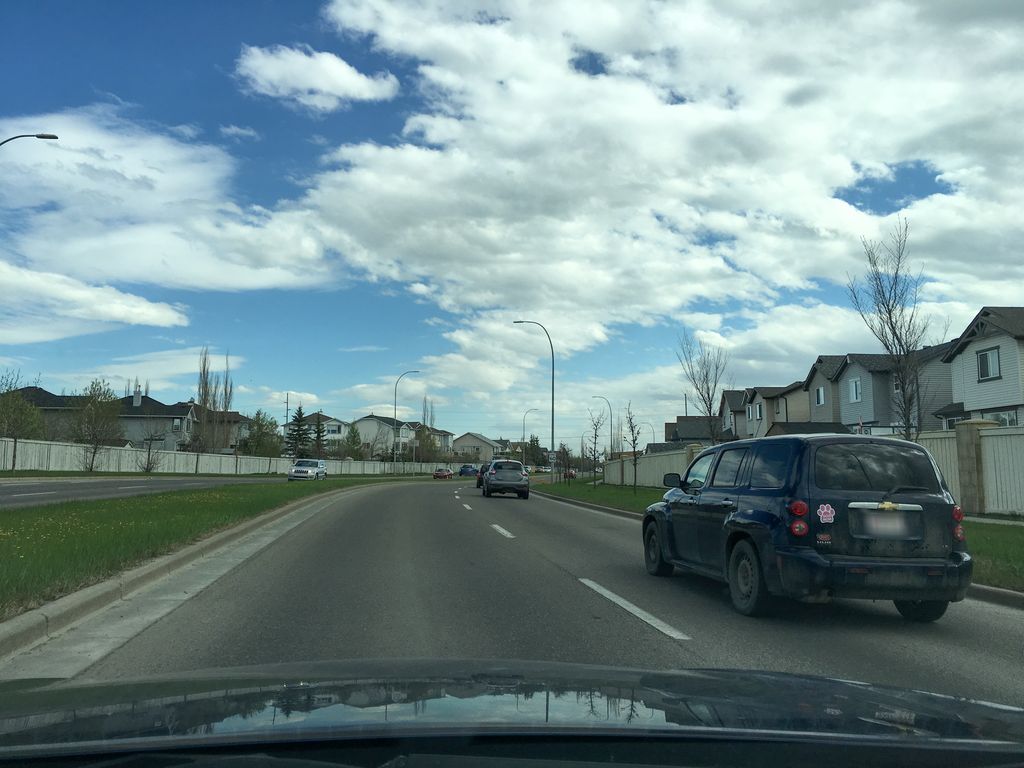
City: calgary